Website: walmart
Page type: delivery-shipping
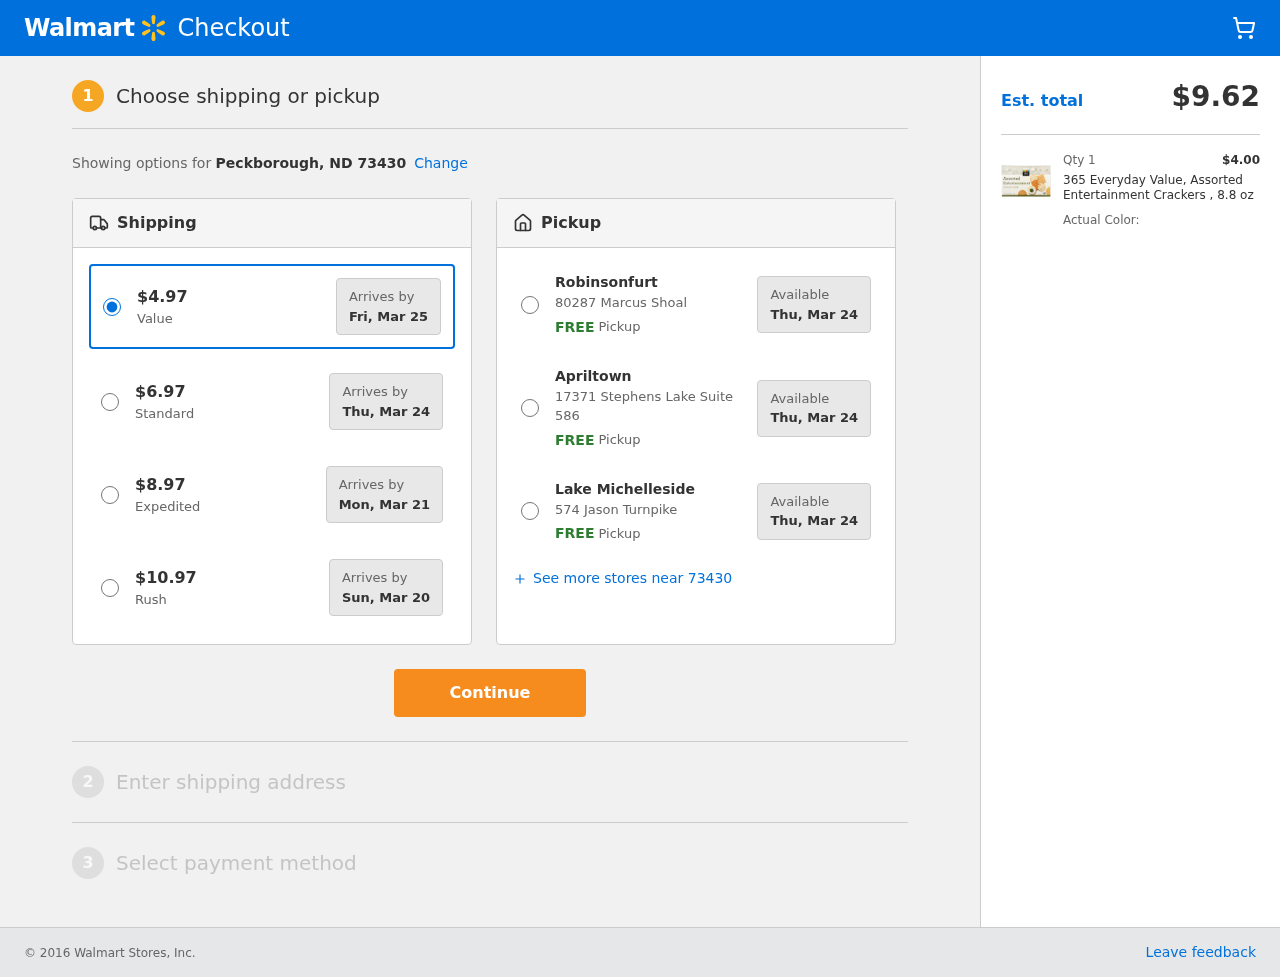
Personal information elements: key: PII_CITY_STATE_ZIP
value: Peckborough, ND 73430
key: PII_LOCATION1_CITY
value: Robinsonfurt
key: PII_LOCATION1_STREET
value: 80287 Marcus Shoal
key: PII_LOCATION2_CITY
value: Apriltown
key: PII_LOCATION2_STREET
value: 17371 Stephens Lake Suite 586
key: PII_LOCATION3_CITY
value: Lake Michelleside
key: PII_LOCATION3_STREET
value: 574 Jason Turnpike
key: PII_POSTCODE
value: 73430
Product elements: key: PRODUCT1_NAME
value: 365 Everyday Value, Assorted Entertainment Crackers , 8.8 oz
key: PRODUCT1_PRICE
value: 4
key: PRODUCT1_QUANTITY
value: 1
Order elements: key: ORDER_SHIPPING_COST
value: $4.97
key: ORDER_SHIPPING_COST
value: $6.97
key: ORDER_SHIPPING_COST
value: $8.97
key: ORDER_SHIPPING_COST
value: $10.97
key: ORDER_DELIVERY_DATE
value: Fri, Mar 25
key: ORDER_DELIVERY_DATE
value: Thu, Mar 24
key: ORDER_DELIVERY_DATE
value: Sun, Mar 20
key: ORDER_DELIVERY_DATE
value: Mon, Mar 21
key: ORDER_TOTAL
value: $9.62